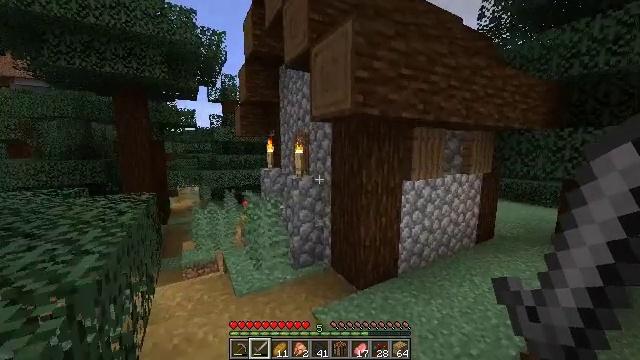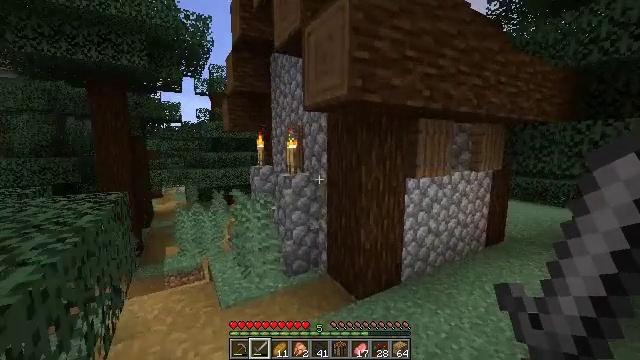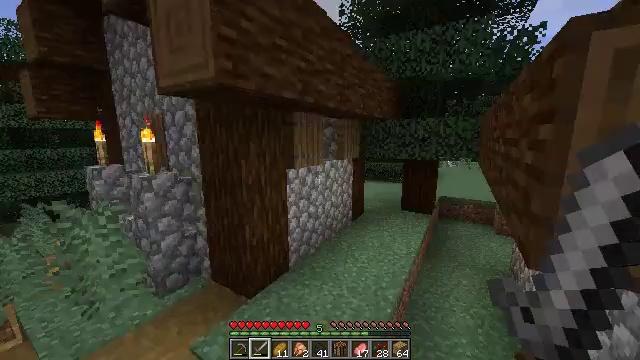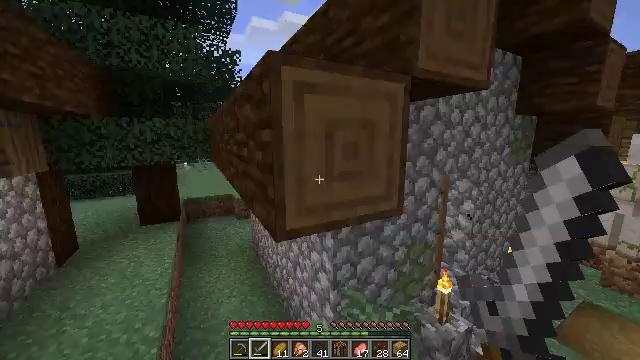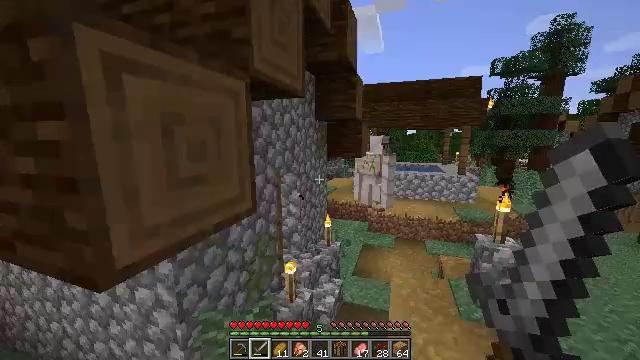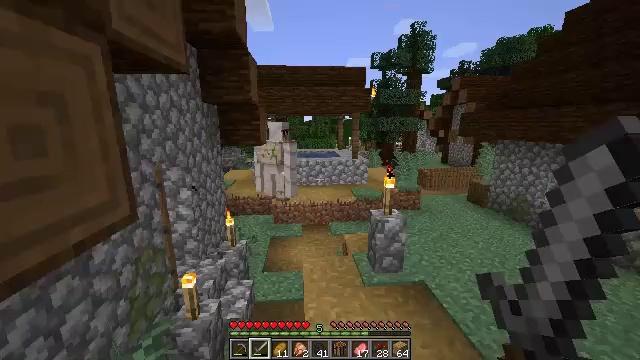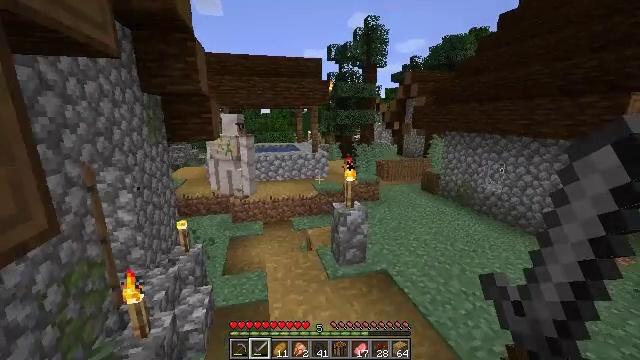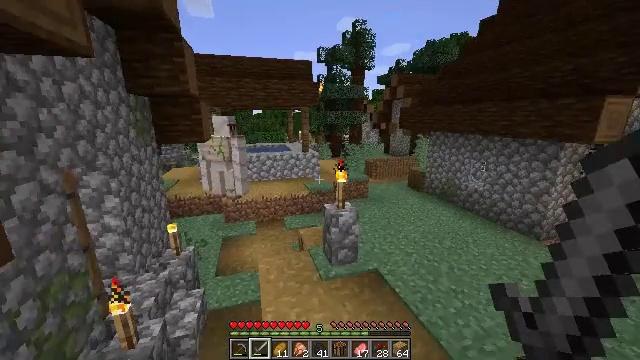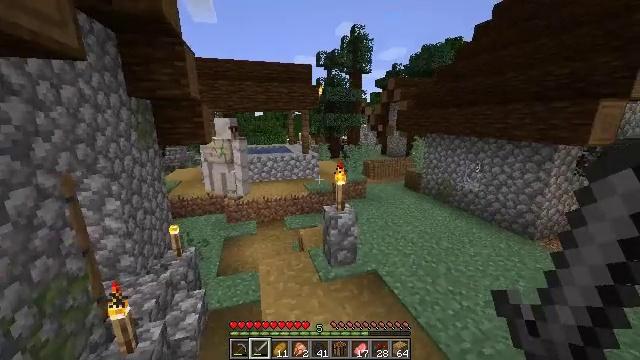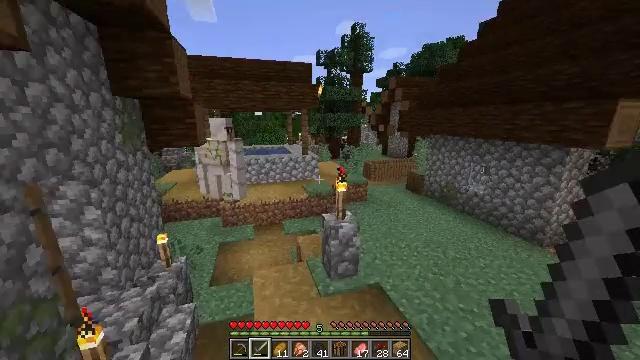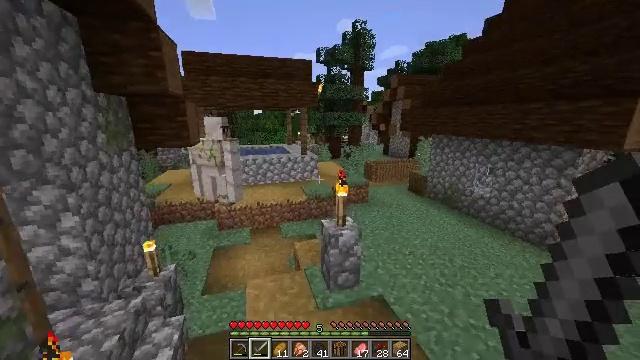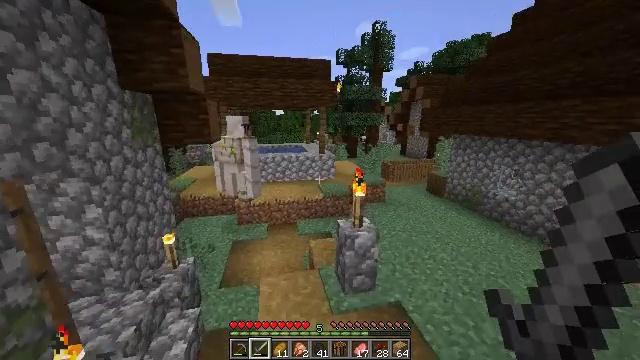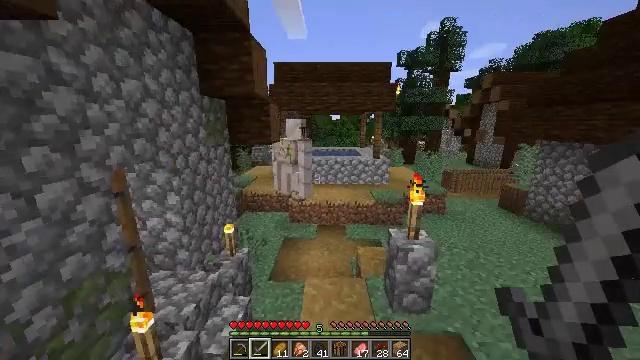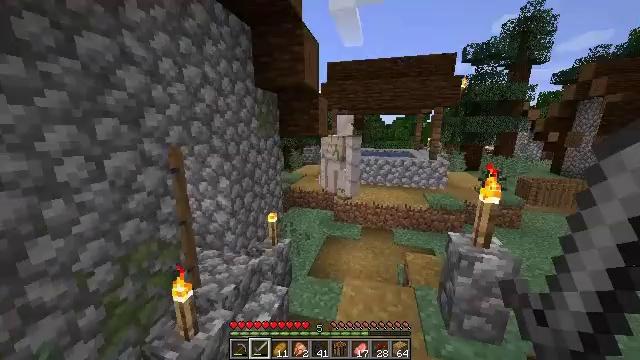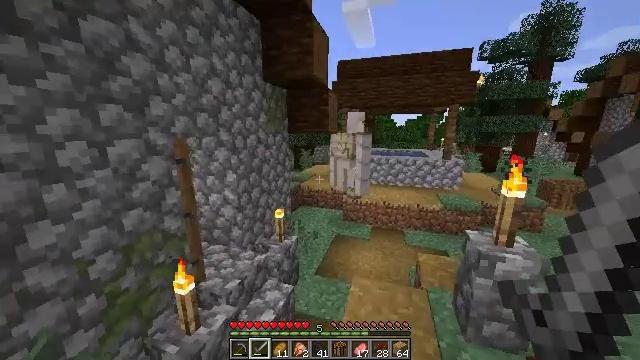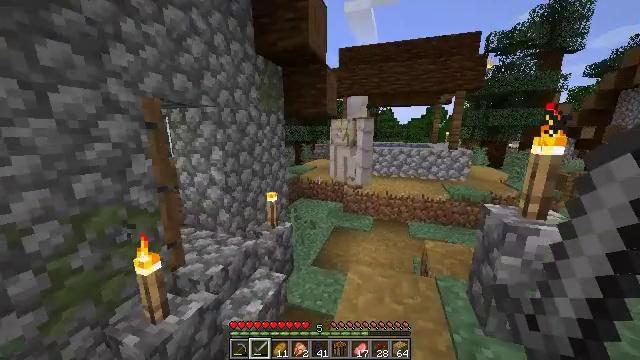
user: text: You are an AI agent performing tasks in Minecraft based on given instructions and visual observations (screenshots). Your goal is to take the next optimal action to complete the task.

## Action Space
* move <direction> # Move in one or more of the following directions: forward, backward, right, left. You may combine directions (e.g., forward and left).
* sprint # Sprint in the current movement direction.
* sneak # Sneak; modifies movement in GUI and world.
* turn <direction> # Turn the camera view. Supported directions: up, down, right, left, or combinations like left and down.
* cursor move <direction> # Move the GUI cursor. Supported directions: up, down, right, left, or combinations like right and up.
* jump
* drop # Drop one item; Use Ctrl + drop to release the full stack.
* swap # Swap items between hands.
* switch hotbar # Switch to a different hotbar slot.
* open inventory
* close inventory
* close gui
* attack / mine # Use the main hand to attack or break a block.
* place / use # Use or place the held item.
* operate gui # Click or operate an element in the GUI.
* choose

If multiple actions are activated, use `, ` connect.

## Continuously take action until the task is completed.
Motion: motion action
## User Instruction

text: Mine the purple bed.
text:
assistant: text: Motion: move forward
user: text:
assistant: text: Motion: move forward, turn right and down
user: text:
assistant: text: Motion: turn right
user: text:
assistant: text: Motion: turn right
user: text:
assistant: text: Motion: turn right and down
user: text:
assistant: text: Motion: move forward, sprint, turn right and down
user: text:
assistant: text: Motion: move forward, sprint, turn right
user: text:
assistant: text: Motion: move forward, sprint
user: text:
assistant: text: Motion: move forward, sprint
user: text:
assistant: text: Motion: move forward, sprint
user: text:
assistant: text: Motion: move forward, sprint, turn left
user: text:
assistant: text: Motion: move forward, sprint, turn left
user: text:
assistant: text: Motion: move forward, sprint, turn left and up
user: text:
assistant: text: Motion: move forward, sprint, turn left
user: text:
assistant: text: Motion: move forward, sprint
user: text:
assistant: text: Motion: move forward, sprint, turn left
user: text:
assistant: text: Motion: move forward, sprint, turn left
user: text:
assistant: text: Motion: move forward, turn left
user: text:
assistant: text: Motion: move forward, turn left
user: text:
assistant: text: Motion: move forward, turn left
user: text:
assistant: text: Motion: move forward
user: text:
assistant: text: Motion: move forward
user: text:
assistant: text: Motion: move forward
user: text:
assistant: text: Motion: move forward
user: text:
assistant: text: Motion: move forward
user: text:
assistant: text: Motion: move forward
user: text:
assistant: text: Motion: move forward, turn right
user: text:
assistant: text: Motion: move forward
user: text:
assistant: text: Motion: move forward, turn left and down
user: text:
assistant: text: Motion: move forward, turn left